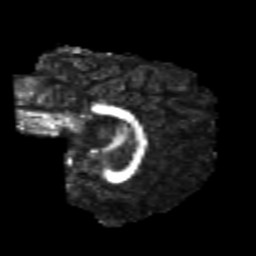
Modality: FA
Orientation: sagittal
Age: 26
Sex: female
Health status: healthy
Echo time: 0.074 s